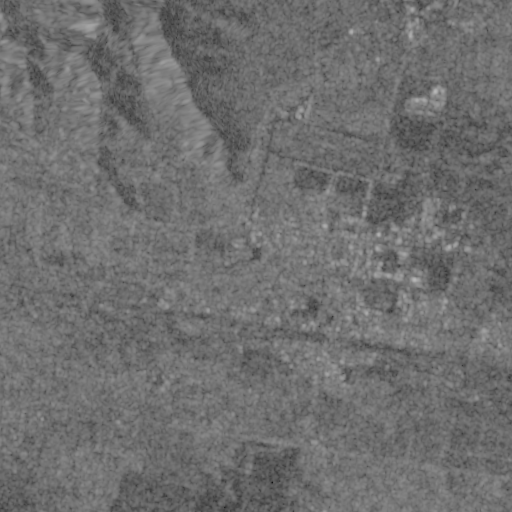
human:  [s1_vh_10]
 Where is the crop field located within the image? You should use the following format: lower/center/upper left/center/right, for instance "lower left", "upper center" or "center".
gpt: The crop field is located in the center right of the image.
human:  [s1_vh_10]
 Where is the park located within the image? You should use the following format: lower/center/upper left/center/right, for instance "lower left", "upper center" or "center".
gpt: The park is located in the center of the image.
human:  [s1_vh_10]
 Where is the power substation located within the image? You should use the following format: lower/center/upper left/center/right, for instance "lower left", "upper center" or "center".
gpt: The power substation is located in the center right of the image.
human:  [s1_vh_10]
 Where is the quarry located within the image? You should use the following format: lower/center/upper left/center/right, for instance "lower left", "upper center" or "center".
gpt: There is no quarry in the image.

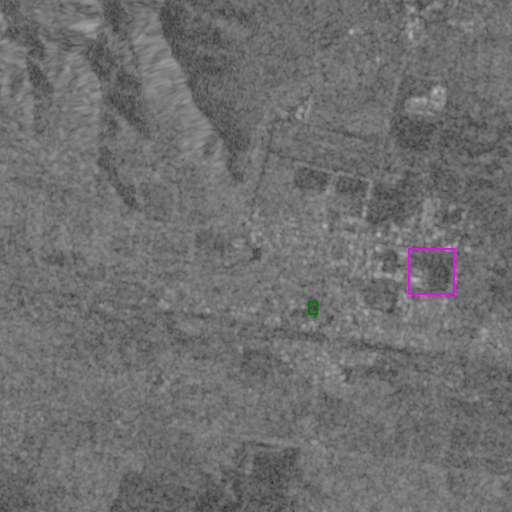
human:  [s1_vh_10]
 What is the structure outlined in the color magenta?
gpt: The structure outlined in magenta is a crop field.
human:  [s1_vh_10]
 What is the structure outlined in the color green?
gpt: The structure outlined in green is a park.
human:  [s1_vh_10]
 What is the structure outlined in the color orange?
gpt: There is no orange outline.